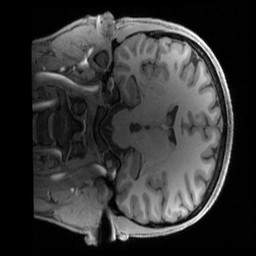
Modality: T1w
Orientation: coronal
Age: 24
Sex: male
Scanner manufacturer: siemens
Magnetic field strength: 3 T
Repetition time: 2.4 s
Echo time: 0.00224 s